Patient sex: M
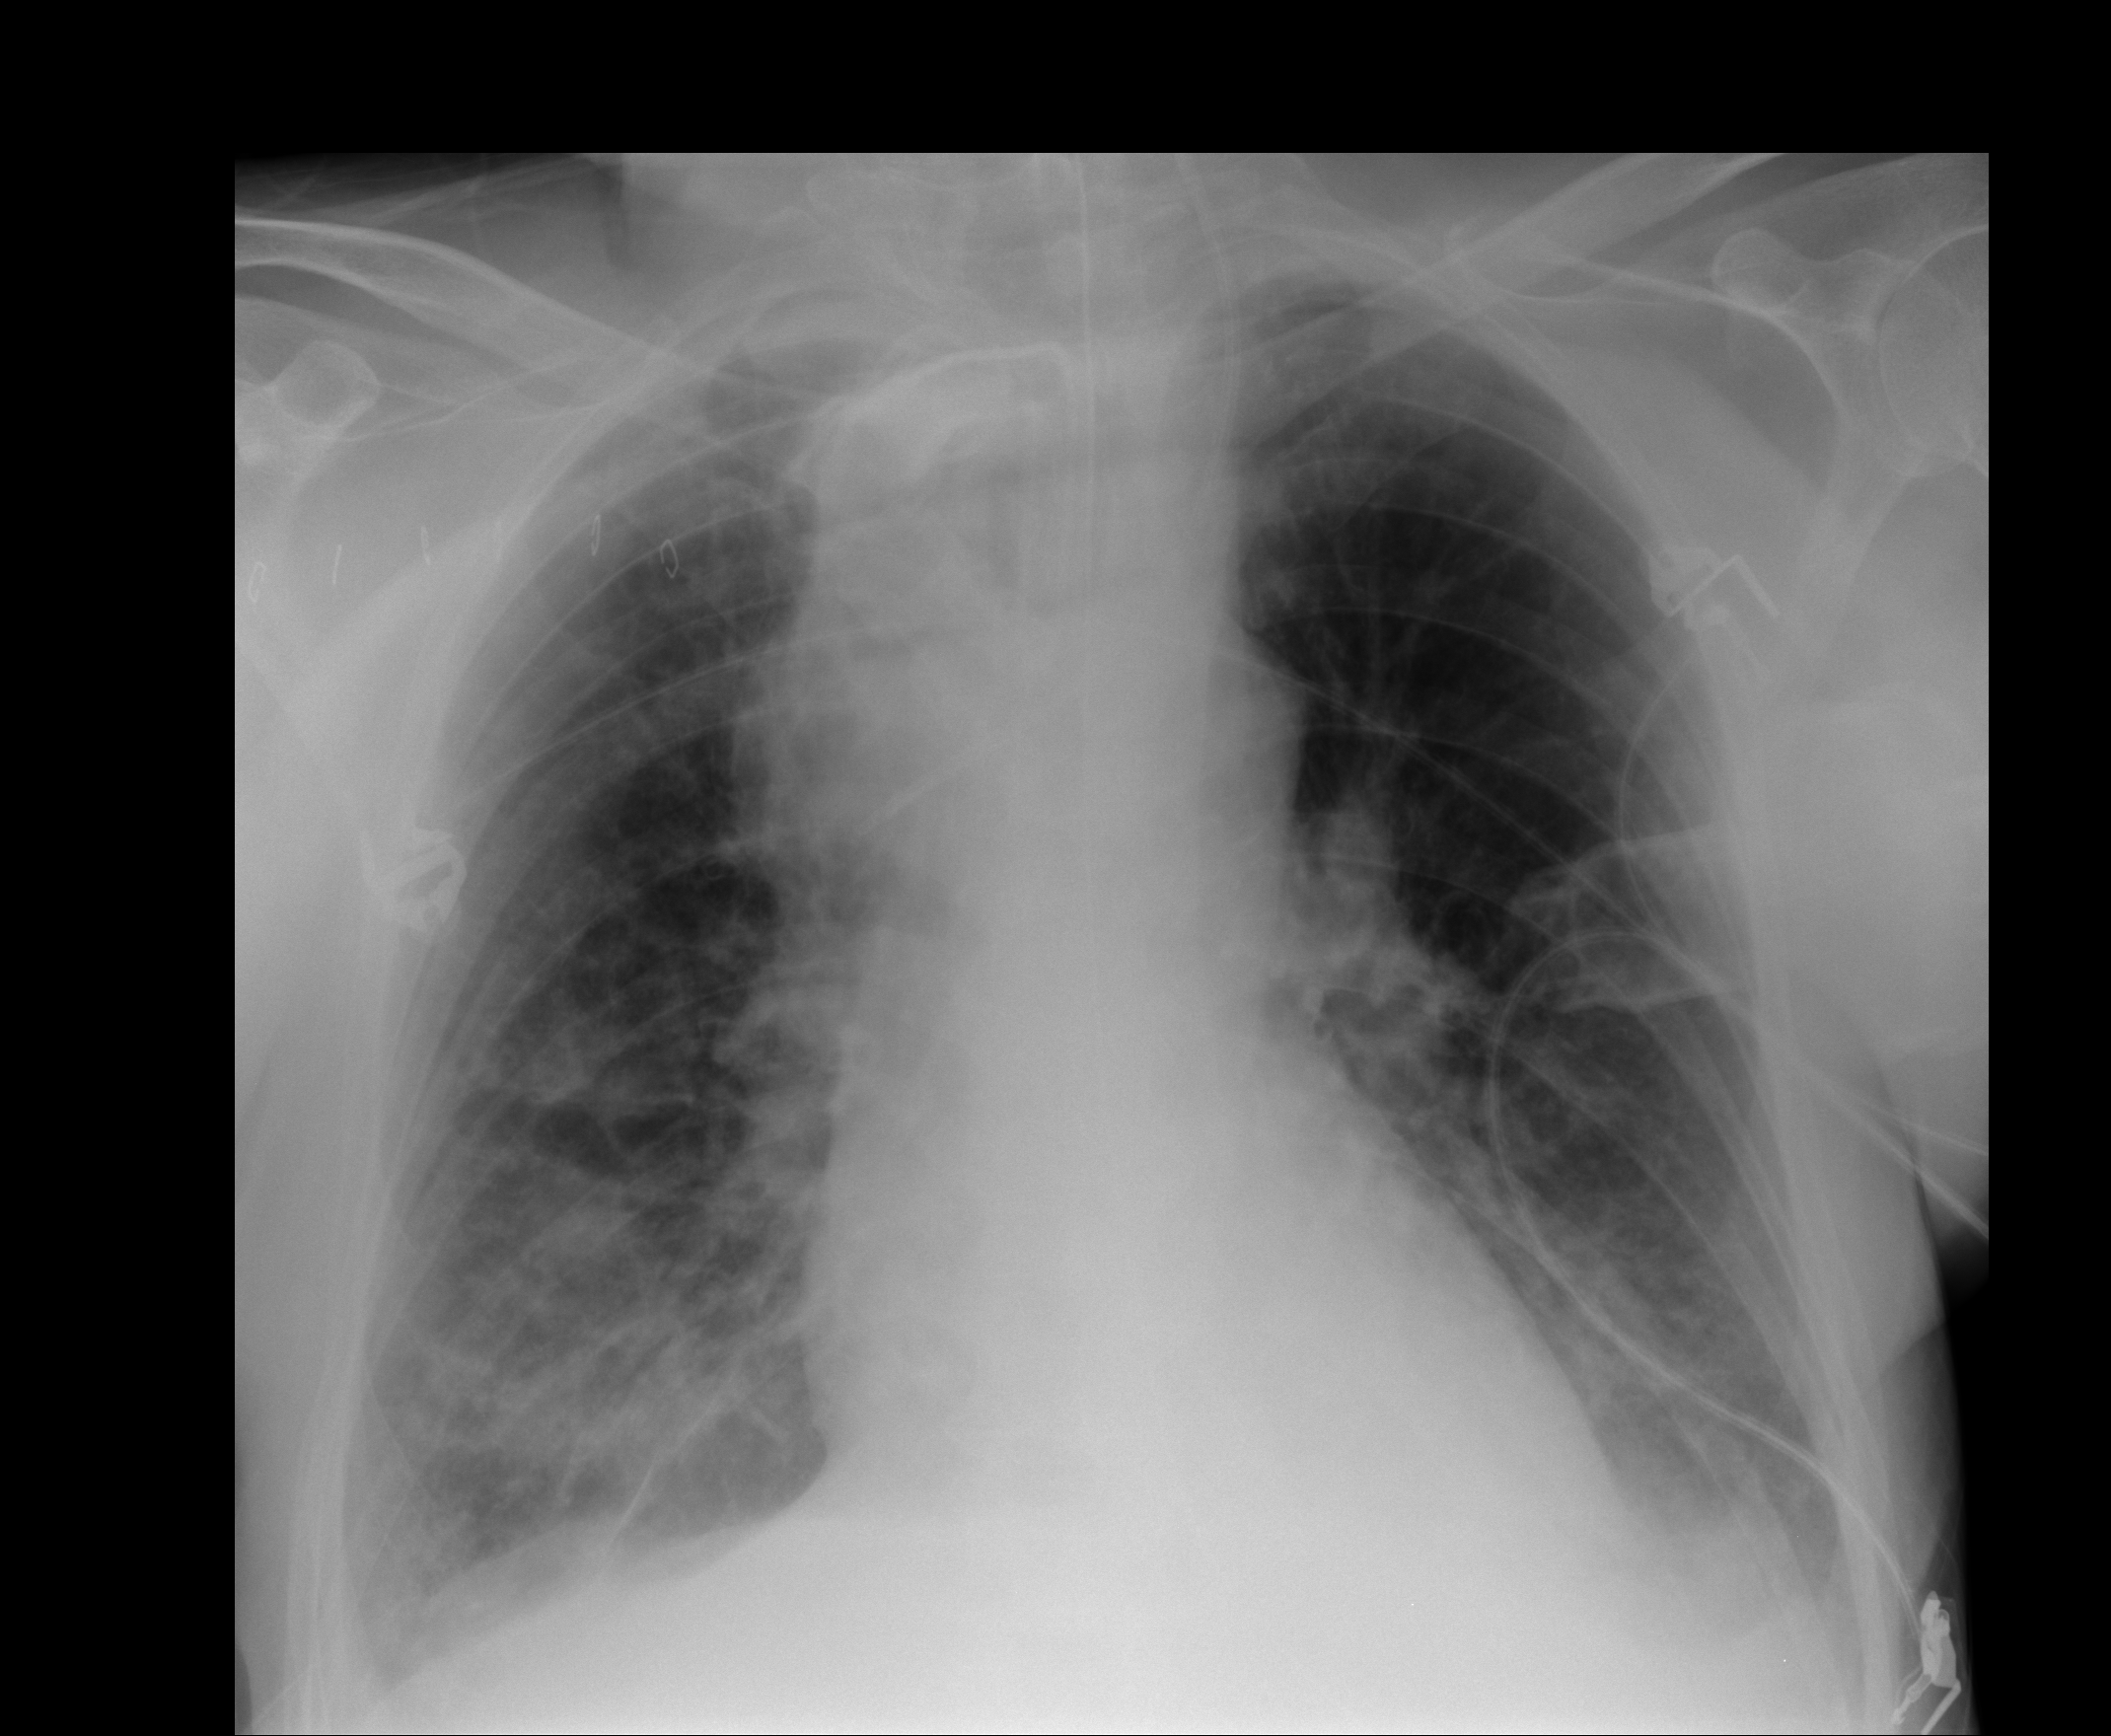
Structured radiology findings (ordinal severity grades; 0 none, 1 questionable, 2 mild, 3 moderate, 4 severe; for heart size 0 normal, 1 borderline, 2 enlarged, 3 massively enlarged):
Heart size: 1
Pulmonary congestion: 1
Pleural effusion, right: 1
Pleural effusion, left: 1
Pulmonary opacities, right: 2
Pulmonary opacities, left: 2
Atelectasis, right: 2
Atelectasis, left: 2